如图，在$\triangle ABC$中，$\angle C=90^{\circ}$，点$O$为$AB$中点，以$O$为坐标原点，$x$轴与$AC$平行，$y$轴与$CB$平行，建立直角坐标系，$AC$与$y$轴交于点$M$，$BC$与$x$轴交于点$N$．将一把三角尺的直角顶点放在坐标原点$O$处，绕点$O$旋转三角尺，三角尺的两直角边分别交射线$CA$、射线$BC$于点$P$、$Q$．

（1）证明：$\triangle OMP\sim\triangle ONQ$；

（2）若$\angle A=60^{\circ}$，$AB=4$．设点$P$的横坐标为$x$，$PQ$长为$L$．当点$P$在边$AC$上运动时，求$L$与$x$的函数关系式及定义域；

（3）若$\angle A=60^{\circ}$，$AB=4$．当$\triangle PQC$的面积为$\frac{\sqrt{3}}{2}$时，试求$CP$的长．
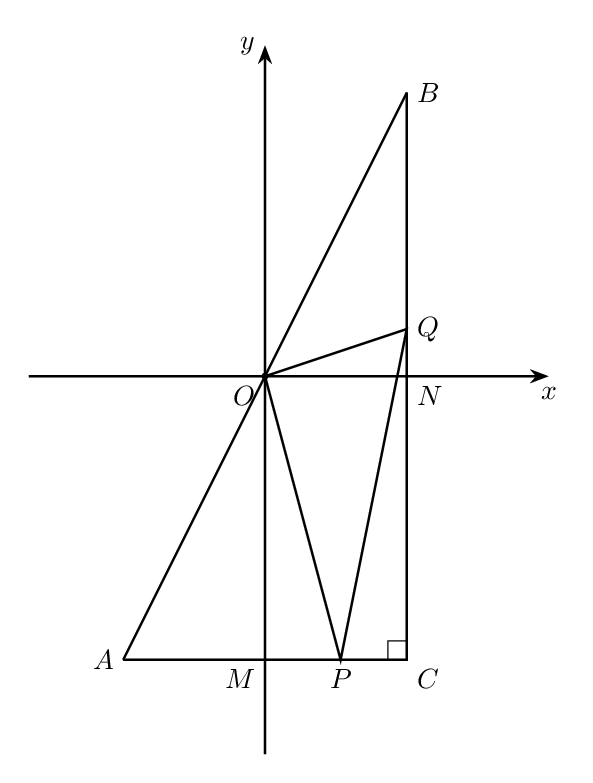
【解答】
【分析】（1）根据$\angle OMC=\angle ONQ=90^{\circ}$，$\angle MOP=\angle NOQ$，即可得出$\triangle OMP\sim\triangle ONQ$；

（2）根据$OM=AO\sin 60^{\circ}=\sqrt{3}$，求出$P$纵坐标，设$P(x,-\sqrt{3})$，$PM=|x|$，根据$\triangle BON\cong\triangle OAM$，得出$AM=ON$，$AM=AO\cos 60^{\circ}=1$，由相似得$\frac{ON}{OM}=\frac{OQ}{OP}=\frac{1}{\sqrt{3}}$，$OP=\sqrt{3}OQ$，得出$OP^{2}$和$OQ^{2}$，即可求出$L^{2}$，从而得出$A$和$C$点的坐标，最后求出$L$与$x$的函数关系式及定义域；

（3）根据$PQ=L$，得出$CP=1-x$和$\frac{QN}{QN}=\frac{|x|}{\sqrt{3}}$，再根据$PM=|x|$，$QN=\frac{|x|}{\sqrt{3}}$，得出$CQ$的值，最后根据$S=\frac{1}{2}CQ\cdot CP$，得出$x$的值，即可求出$CP$的长；

【解答】（1）证明：$\because\angle OMC=\angle ONQ=90^{\circ}$，

$\because\angle MOP = 90^\circ - \angle PON, \quad \angle NOQ = 90^\circ - \angle PON$，

$\therefore \angle MOP = \angle NOQ$，

$\therefore \triangle OMP \sim \triangle ONQ$；

（2）解：$AO = \dfrac{AB}{2} = 2$，

$OM = AO \sin 60^\circ = \sqrt{3}$，

$\because P$纵坐标是 $-\sqrt{3}$，

$P(x, -\sqrt{3}), \quad PM = |x|$，

$\because O$ 是 $AB$ 中点，

$\therefore \triangle BON \cong \triangle OAM$，

$\therefore AM = ON$，

$AM = AO \cos 60^\circ = 1$，

由上面相似得 $\dfrac{ON}{OM} = \dfrac{OQ}{OP} = \dfrac{1}{\sqrt{3}}$，

$\therefore OP = \sqrt{3} OQ$，

$OP^2 = OM^2 + MP^2 = 3 + x^2$，

$OQ^2 = \dfrac{OP^2}{\sqrt{3}^2} = \dfrac{x^2 + 3}{3}$，

$L^2 = OP^2 + OQ^2 = 3 + x^2 + \dfrac{x^2 + 3}{3} = \dfrac{4x^2 + 12}{3}$，

$L = \dfrac{2\sqrt{3}\sqrt{x^2 + 3}}{3}$，

$CM = ON = AM = 1$，

$\therefore A(-1, -\sqrt{3}), \quad C(1, -\sqrt{3})$，

$\therefore -1 \leqslant x \leqslant 1$，

（3）解：$PQ = L = \dfrac{2\sqrt{3}\sqrt{x^2 + 3}}{3}$，

$AC = 2$，

则 $CM = 1$，

$\therefore CP = 1 - x$，

$\because \dfrac{OQ}{OP} = \dfrac{1}{\sqrt{3}}$，

$\dfrac{ON}{QN} = \dfrac{1}{\sqrt{3}}$，

$PM = |x|, \quad QN = \sqrt{3} ON = \dfrac{|x|}{\sqrt{3}}$，

$CN = OM = \sqrt{3}$，

$\therefore CQ = QN + CN = \sqrt{3} + \dfrac{|x|}{\sqrt{3}}$，

$\therefore S = \frac{1}{2} CQ \cdot CP = \frac{1}{2} \left( \sqrt{3} + \frac{|x|}{\sqrt{3}} \right) (1 - x) = \frac{\sqrt{3}}{2}$，

解得 $x_1 = 0, \quad x_2 = -4$，

当 $x = 0$ 时，$CP = 1$；

当 $x = -4$ 时，$CP = 1 - x = 1 + 4 = 5$．